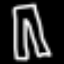
Label: pants